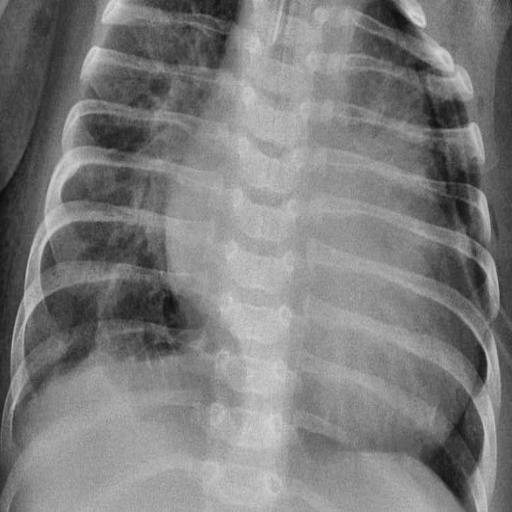
Finding: PNEUMONIA